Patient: sex M, age 61
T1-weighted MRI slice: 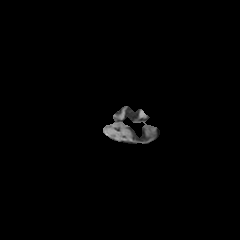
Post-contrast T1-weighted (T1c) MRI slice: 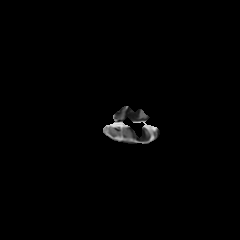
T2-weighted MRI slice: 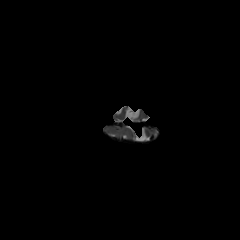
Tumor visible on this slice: no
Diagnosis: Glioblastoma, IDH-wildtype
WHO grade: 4